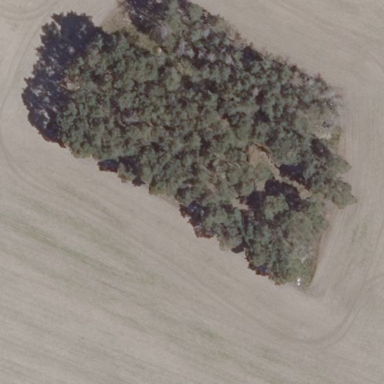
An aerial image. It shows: Forest area.